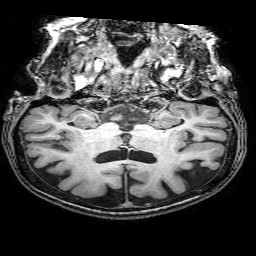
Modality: T1w
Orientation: sagittal
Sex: female
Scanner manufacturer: philips
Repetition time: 0.008146 s
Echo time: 0.00373 s